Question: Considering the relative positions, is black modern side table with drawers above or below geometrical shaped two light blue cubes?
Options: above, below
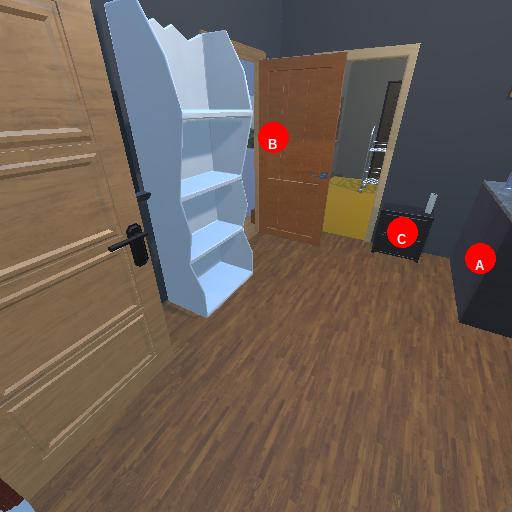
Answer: above